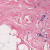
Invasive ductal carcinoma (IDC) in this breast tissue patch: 0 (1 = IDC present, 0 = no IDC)